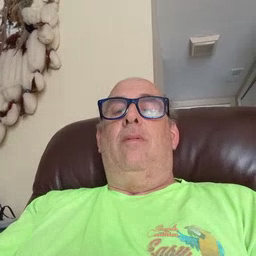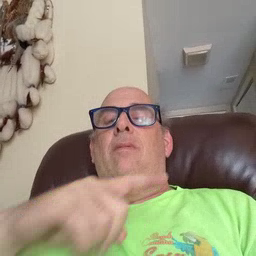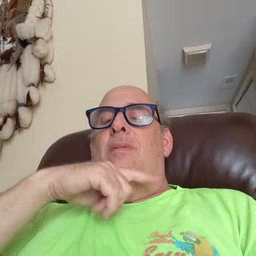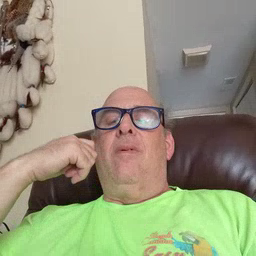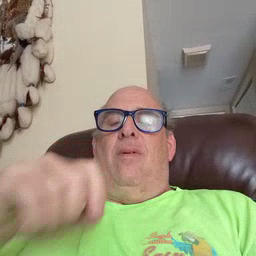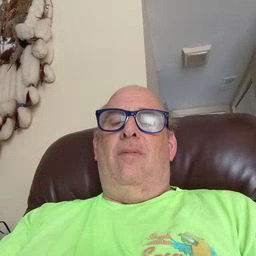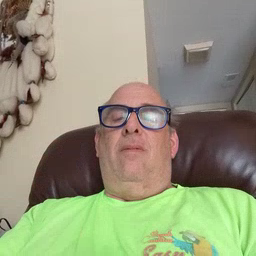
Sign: dry